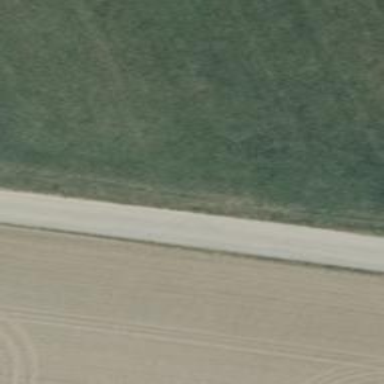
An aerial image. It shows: Compacted service road.